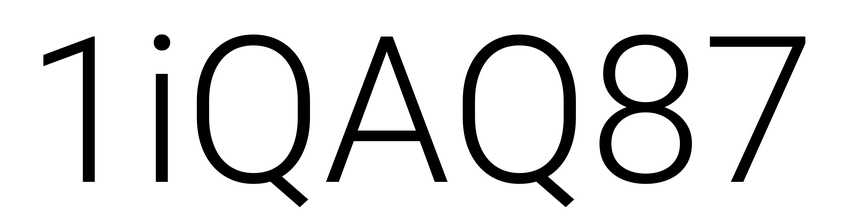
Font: Roboto_Light